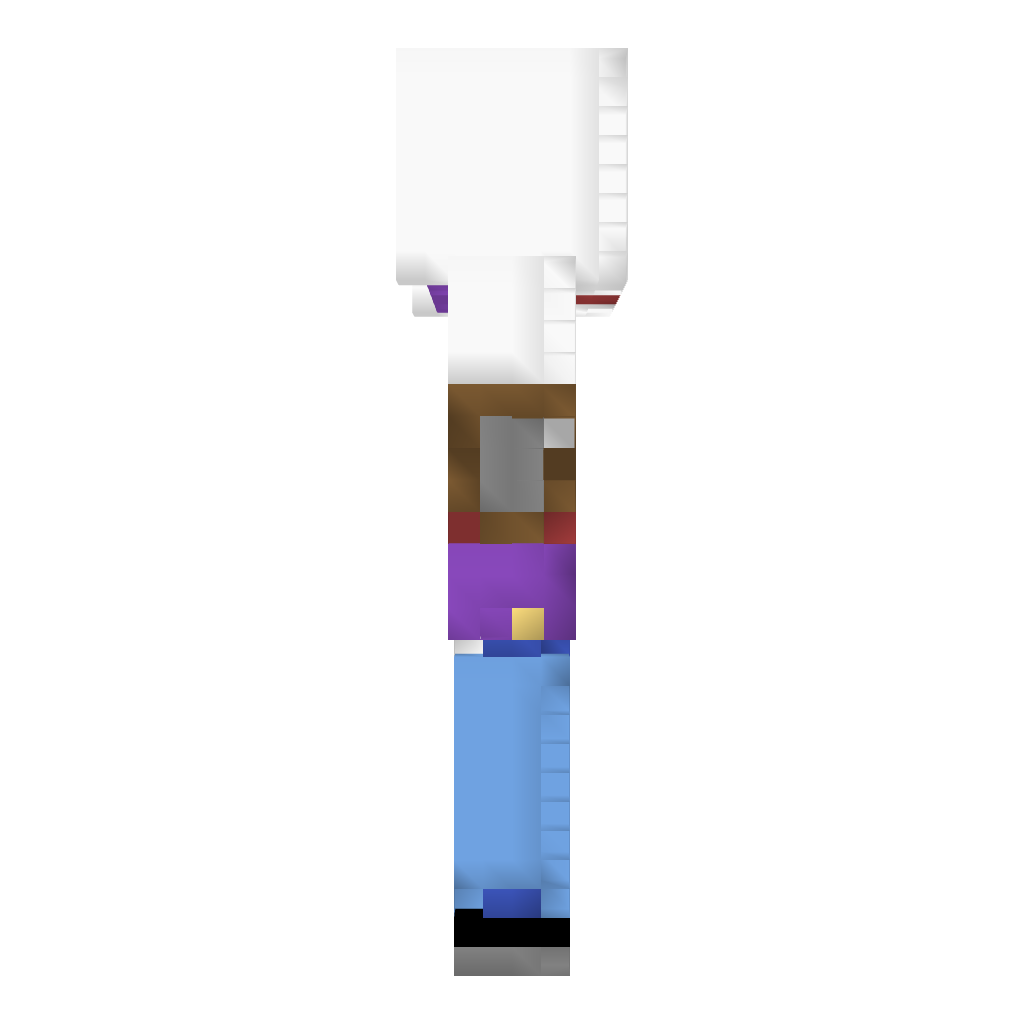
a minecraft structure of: Desmond Miles Statue high quality